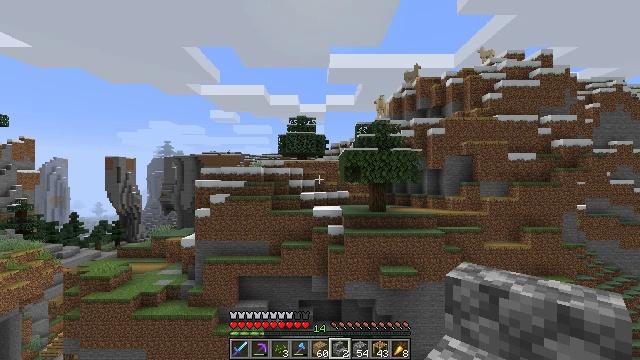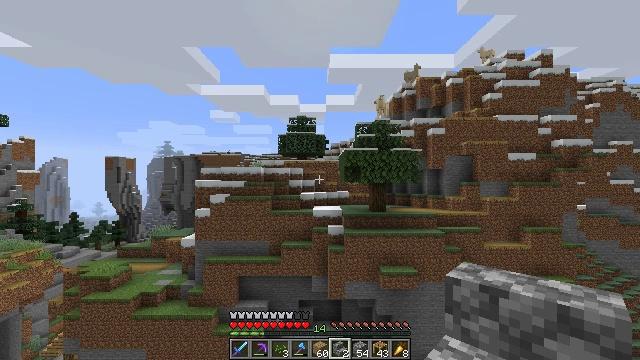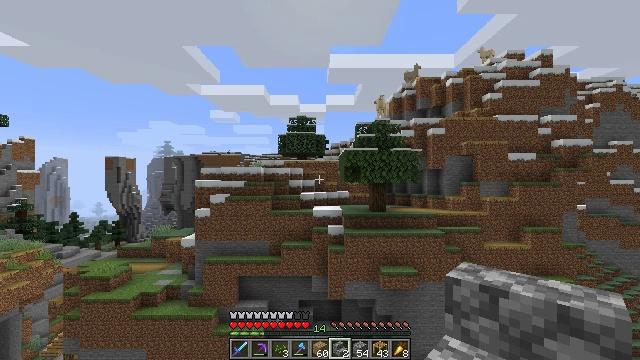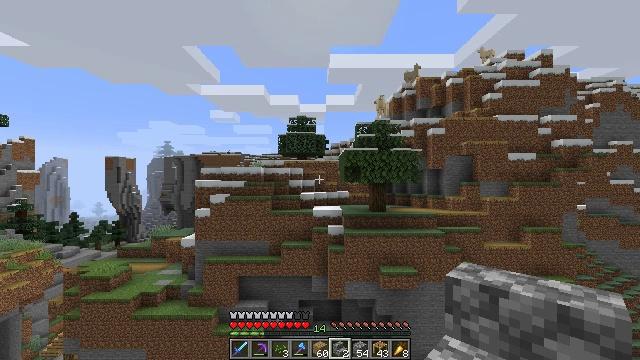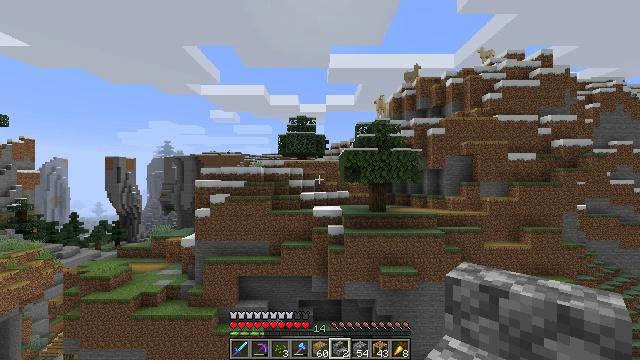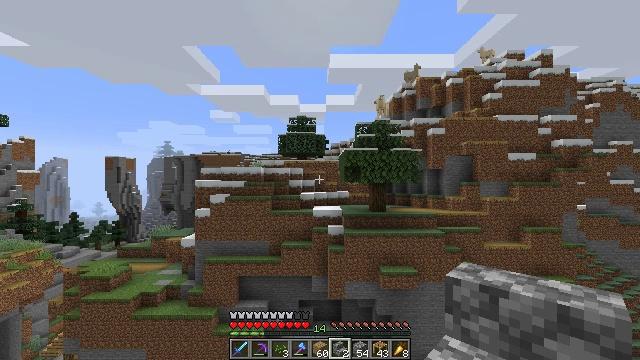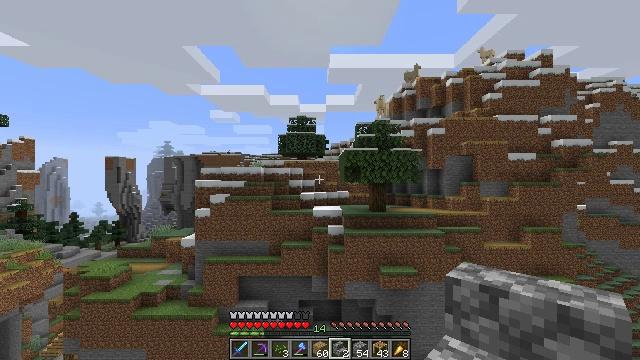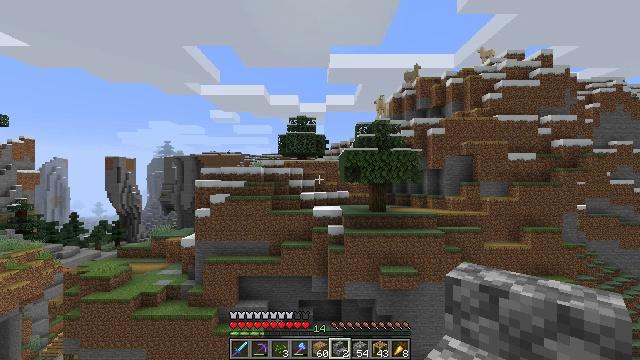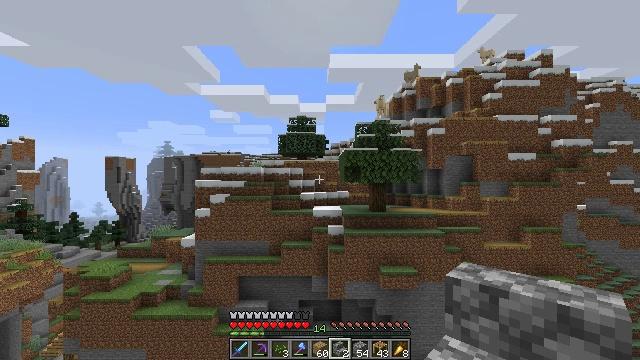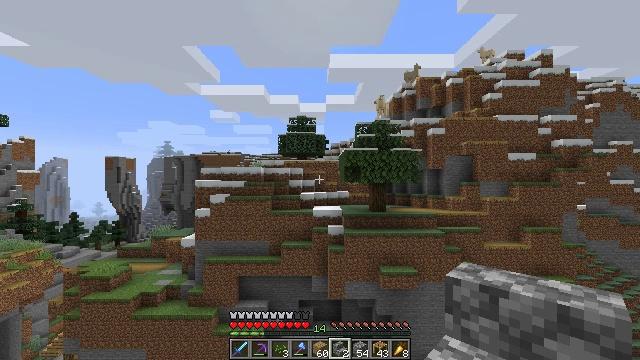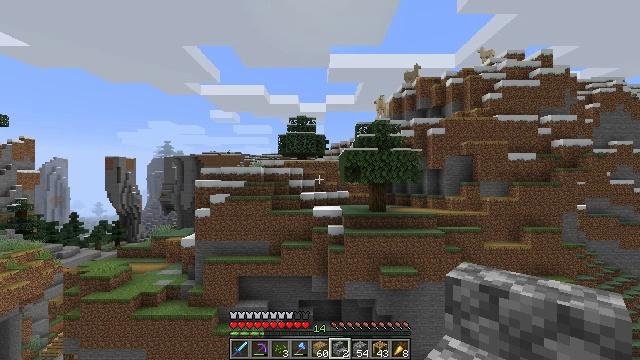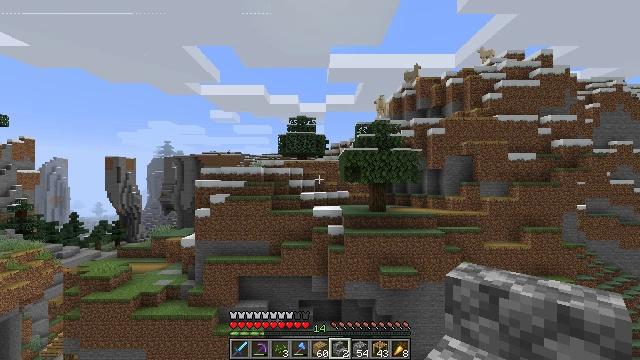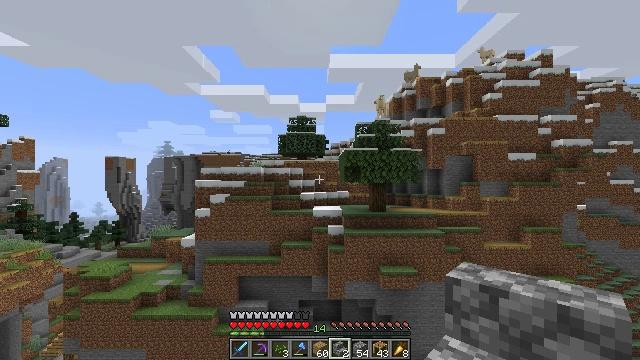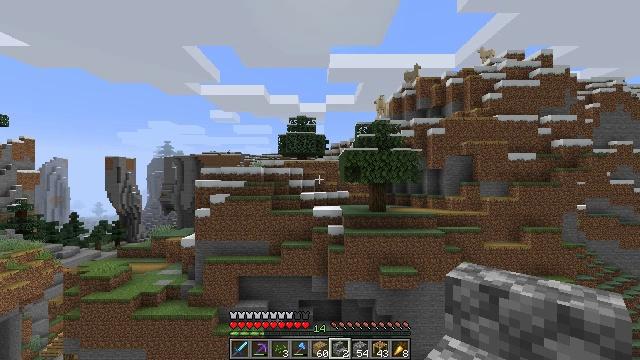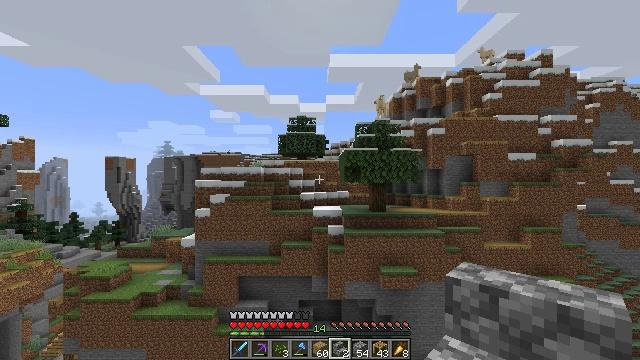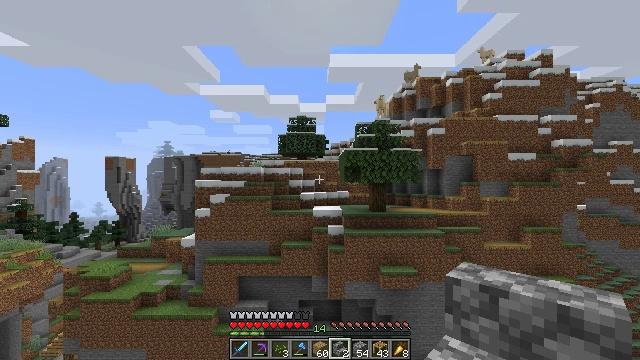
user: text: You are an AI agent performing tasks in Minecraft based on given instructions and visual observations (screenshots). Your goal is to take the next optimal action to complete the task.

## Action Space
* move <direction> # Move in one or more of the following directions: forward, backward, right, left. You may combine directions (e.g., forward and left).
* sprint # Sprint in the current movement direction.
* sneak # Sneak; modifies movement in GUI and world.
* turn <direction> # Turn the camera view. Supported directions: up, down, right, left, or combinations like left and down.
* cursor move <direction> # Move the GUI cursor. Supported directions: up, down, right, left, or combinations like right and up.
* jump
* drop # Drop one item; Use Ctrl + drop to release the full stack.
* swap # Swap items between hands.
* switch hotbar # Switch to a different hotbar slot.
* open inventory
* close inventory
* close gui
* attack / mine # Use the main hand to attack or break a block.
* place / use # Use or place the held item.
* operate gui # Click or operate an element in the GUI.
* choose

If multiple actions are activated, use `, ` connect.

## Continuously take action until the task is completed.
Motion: motion action
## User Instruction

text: Retrieve scaffolding from a build site.
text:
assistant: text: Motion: no_op
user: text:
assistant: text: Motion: no_op
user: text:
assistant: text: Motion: no_op
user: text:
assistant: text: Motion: no_op
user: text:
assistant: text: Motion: no_op
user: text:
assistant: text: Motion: no_op
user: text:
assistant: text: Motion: no_op
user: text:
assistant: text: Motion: no_op
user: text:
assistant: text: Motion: no_op
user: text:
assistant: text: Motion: no_op
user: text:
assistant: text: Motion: no_op
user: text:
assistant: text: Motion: no_op
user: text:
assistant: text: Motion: no_op
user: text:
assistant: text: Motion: no_op
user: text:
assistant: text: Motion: no_op
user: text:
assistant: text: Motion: no_op
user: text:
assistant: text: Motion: no_op
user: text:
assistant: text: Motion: no_op
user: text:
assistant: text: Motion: no_op
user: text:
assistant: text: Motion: no_op
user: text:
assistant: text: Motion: no_op
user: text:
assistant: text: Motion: no_op
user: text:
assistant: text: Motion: no_op
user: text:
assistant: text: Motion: no_op
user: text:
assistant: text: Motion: no_op
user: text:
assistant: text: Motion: no_op
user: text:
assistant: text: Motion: no_op
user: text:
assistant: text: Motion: no_op
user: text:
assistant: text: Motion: no_op
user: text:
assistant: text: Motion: no_op